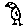
Label: bird